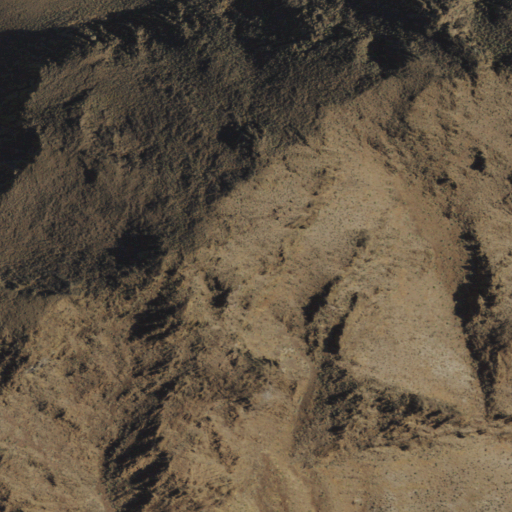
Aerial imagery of mountain in Nevada named Black Warrior Peak containing only shrub